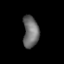
Tissue: lung
Cell type: Endothelial cells
Senescence score: 0.6128
Nuclear area (px): 489
Mean DAPI intensity: 108.031